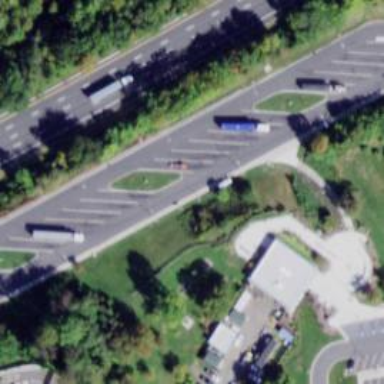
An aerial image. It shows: Rest area on the road.